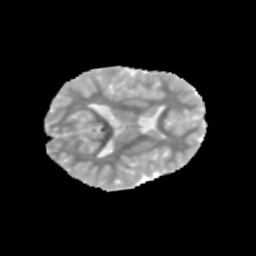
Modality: MD
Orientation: axial
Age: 10
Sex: male
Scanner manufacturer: siemens
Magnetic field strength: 3 T
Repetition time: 3.8 s
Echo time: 0.07 s